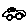
Label: car